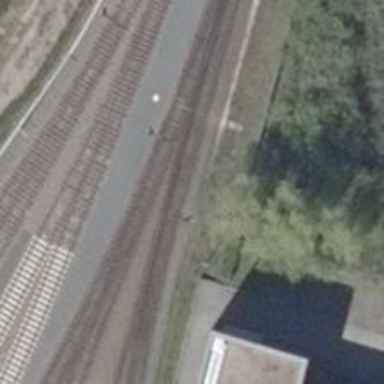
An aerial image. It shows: Railway switch with the turnout side on the left.